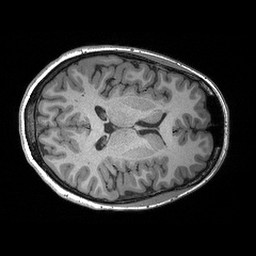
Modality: T1w
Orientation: axial
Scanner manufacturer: siemens
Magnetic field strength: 3 T
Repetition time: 2.3 s
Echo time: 0.00298 s